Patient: sex F, age 72
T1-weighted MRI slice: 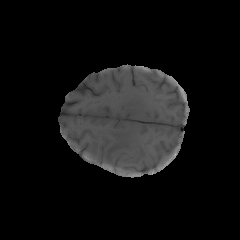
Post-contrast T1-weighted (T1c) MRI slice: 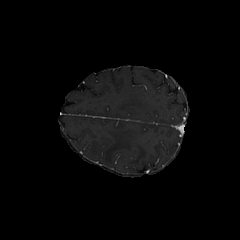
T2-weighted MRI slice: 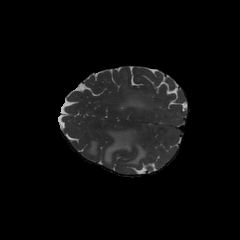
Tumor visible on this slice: yes
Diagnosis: Glioblastoma, IDH-wildtype
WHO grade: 4